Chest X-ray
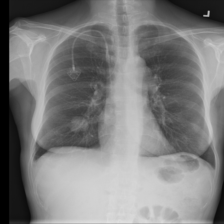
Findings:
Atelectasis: negative
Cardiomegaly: negative
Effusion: negative
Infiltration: negative
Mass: negative
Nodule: positive
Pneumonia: negative
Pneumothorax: negative
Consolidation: negative
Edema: negative
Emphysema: negative
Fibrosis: negative
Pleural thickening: negative
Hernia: negative